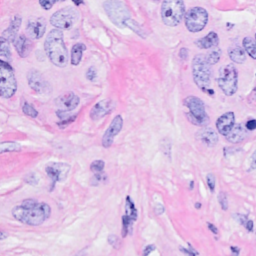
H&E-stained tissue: Breast